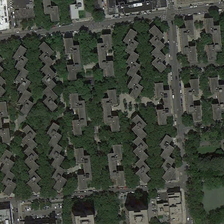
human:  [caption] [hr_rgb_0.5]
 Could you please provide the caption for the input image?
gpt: many buildings and green trees are in a dense residential area .

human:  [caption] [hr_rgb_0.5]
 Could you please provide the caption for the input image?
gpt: many buildings and green trees are in a dense residential area .

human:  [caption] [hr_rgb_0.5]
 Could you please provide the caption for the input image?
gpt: many buildings and green trees are in a dense residential area .

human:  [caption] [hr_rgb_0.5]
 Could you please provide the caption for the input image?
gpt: many buildings and green trees are in a dense residential area .

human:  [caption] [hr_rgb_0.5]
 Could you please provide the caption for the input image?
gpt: many buildings and green trees are in a dense residential area .